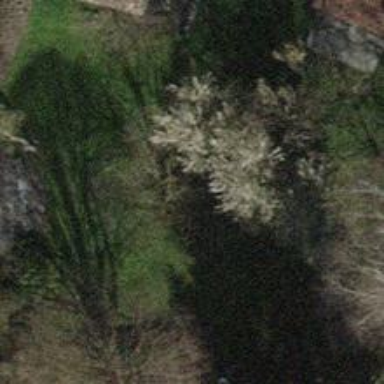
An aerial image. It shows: Single tag "natural: tree."